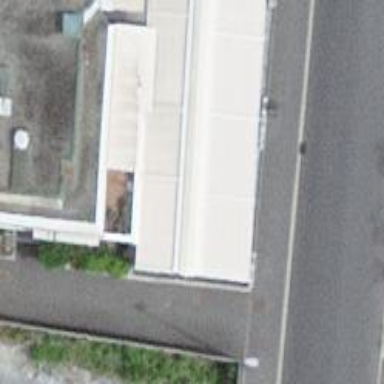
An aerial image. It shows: Cafe.